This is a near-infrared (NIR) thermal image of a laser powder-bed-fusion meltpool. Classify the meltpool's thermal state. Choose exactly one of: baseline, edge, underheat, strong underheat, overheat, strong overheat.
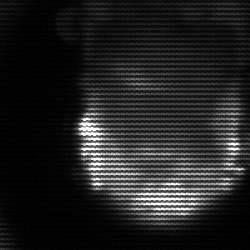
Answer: baseline